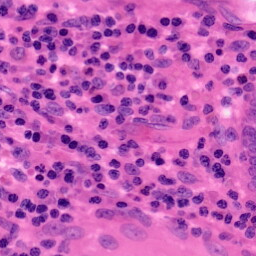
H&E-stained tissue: Colon